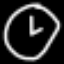
Label: clock